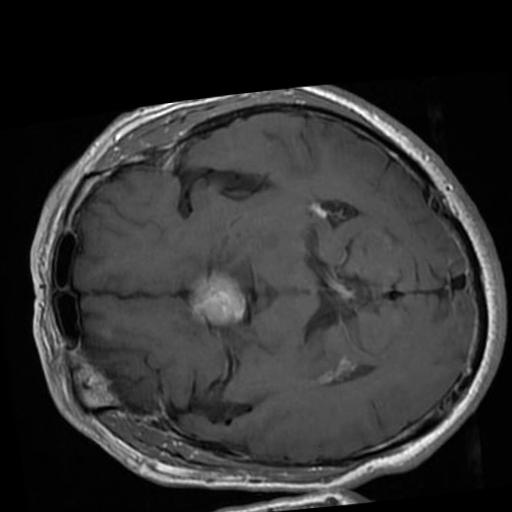
Label: brain_tumor